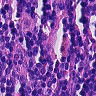
Metastatic tissue present: no